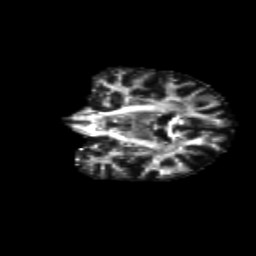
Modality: FA
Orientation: coronal
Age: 52
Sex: female
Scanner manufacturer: siemens
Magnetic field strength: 3 T
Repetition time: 8.6 s
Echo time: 0.095 s